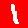
Digit: 1